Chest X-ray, PA view. Patient: 50 years old, sex M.
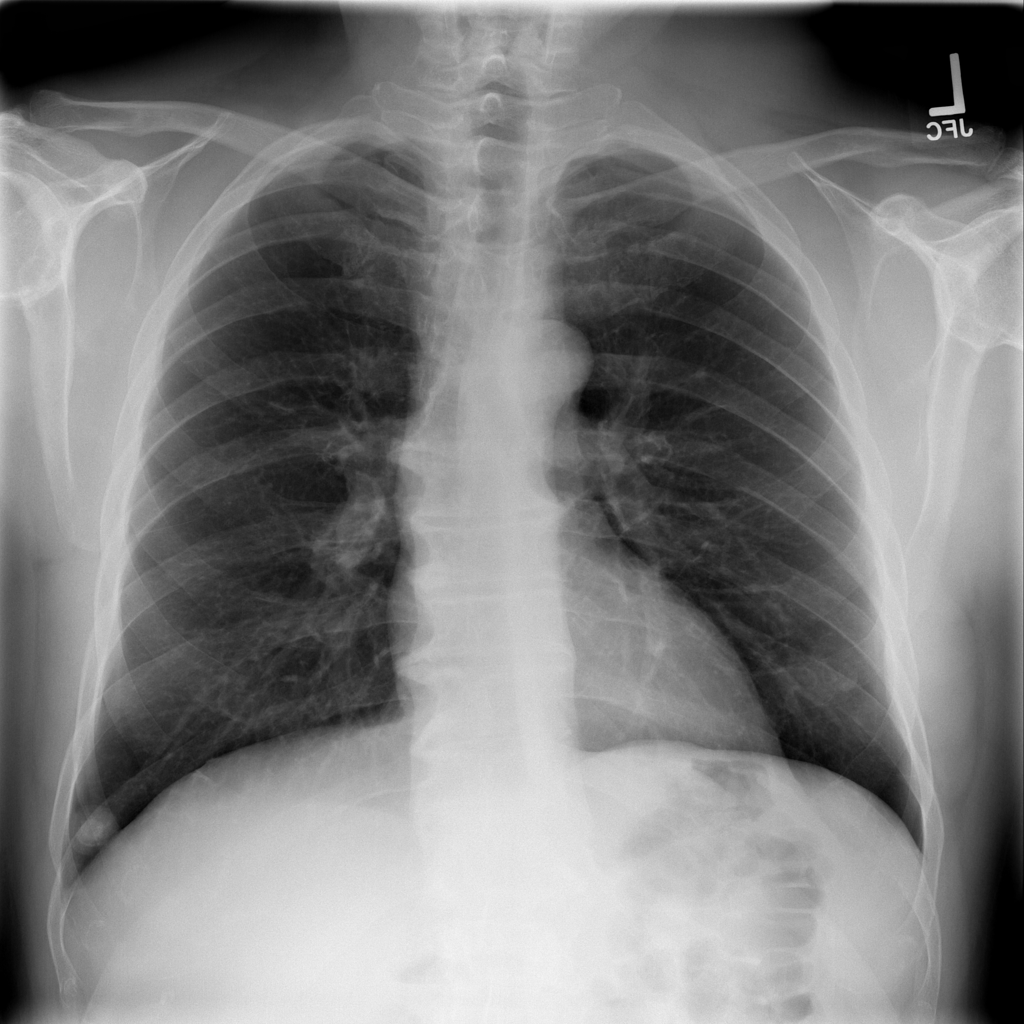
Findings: Mass